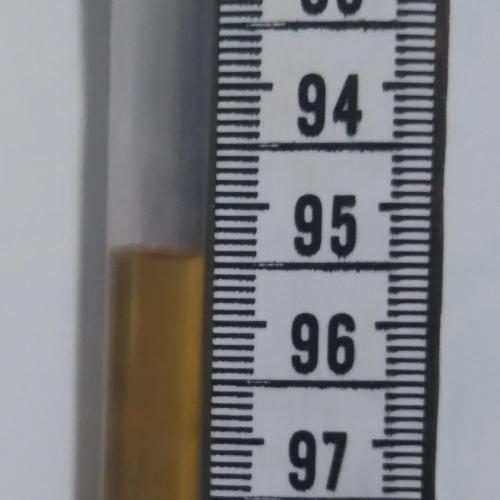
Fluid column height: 95.4 cm